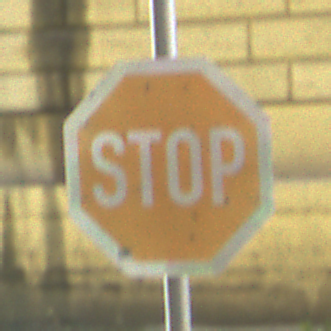
Verkehrszeichen: Stop
Umgebung: Outdoor, Urban
Tageszeit: Midday
Wetter: Clear
Licht: Natural
Jahreszeit: NotSpecified
Kontrast: LowContrast